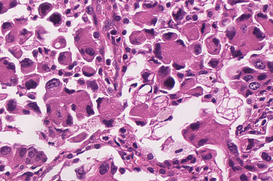
Tumor epithelial tissue: yes
Tumor-associated stroma tissue: no
Normal tissue: no